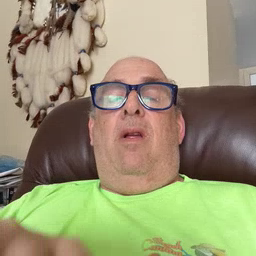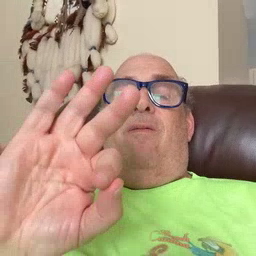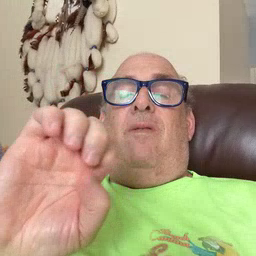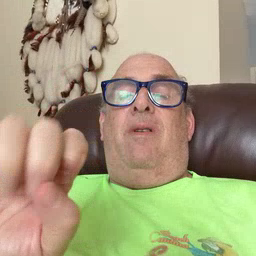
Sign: feet